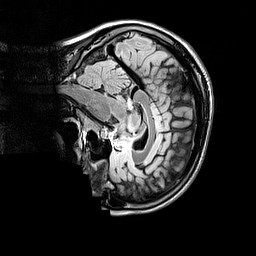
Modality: FLAIR
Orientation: sagittal
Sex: female
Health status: ill
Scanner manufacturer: siemens
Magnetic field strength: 3 T
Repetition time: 5 s
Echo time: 0.388 s